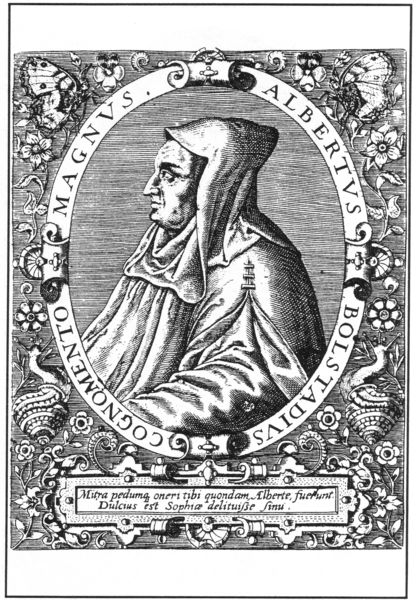
Titel: Bildnis des Albertus Magnus
Künstler: Theodor de Bry
Institution: (Seriendruck)
Schlagwörter: mann, umhang, blumen, grau, mund, nase, profil, stirn, zeichnung, blüten, rosen, tiere, ornament, alt, augen, band, falten, gesicht, rahmen, bildnis, portrait, porträt, auge, gewand, kutte, mantel, pflanzen, renaissance, oval, rund, ranken, schrift, siebdruck, tafel, dick, inschrift, ornamente, verzierung, name, medaillon, druck, schraffur, radierung, stich, seite, schwarzweiß, text, insekten, schmetterling, mönch, herz, breit, muscheln, schmetterlinge, schnecke, schnecken, schneckenhaus, beschreibung, kaputze, erklärung, kapuze, verziehrung, latein, umschrift, christ, versalie, albertus, beschlagwerk, magnus, mönsch, schnekcen, albertus magnus, dominikanermönch, magnus albertus, bildbeschriftung